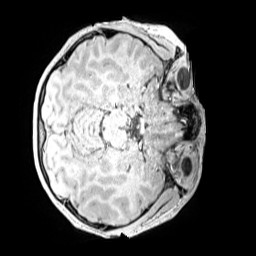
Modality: MP2RAGE
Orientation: axial
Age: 12
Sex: male
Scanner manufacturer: siemens
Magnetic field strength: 3 T
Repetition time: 4 s
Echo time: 0.00299 s